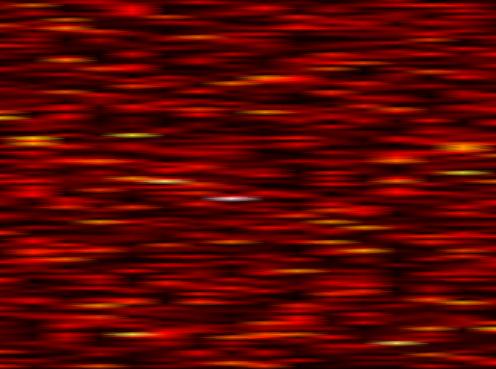
Label: FBMC